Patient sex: M
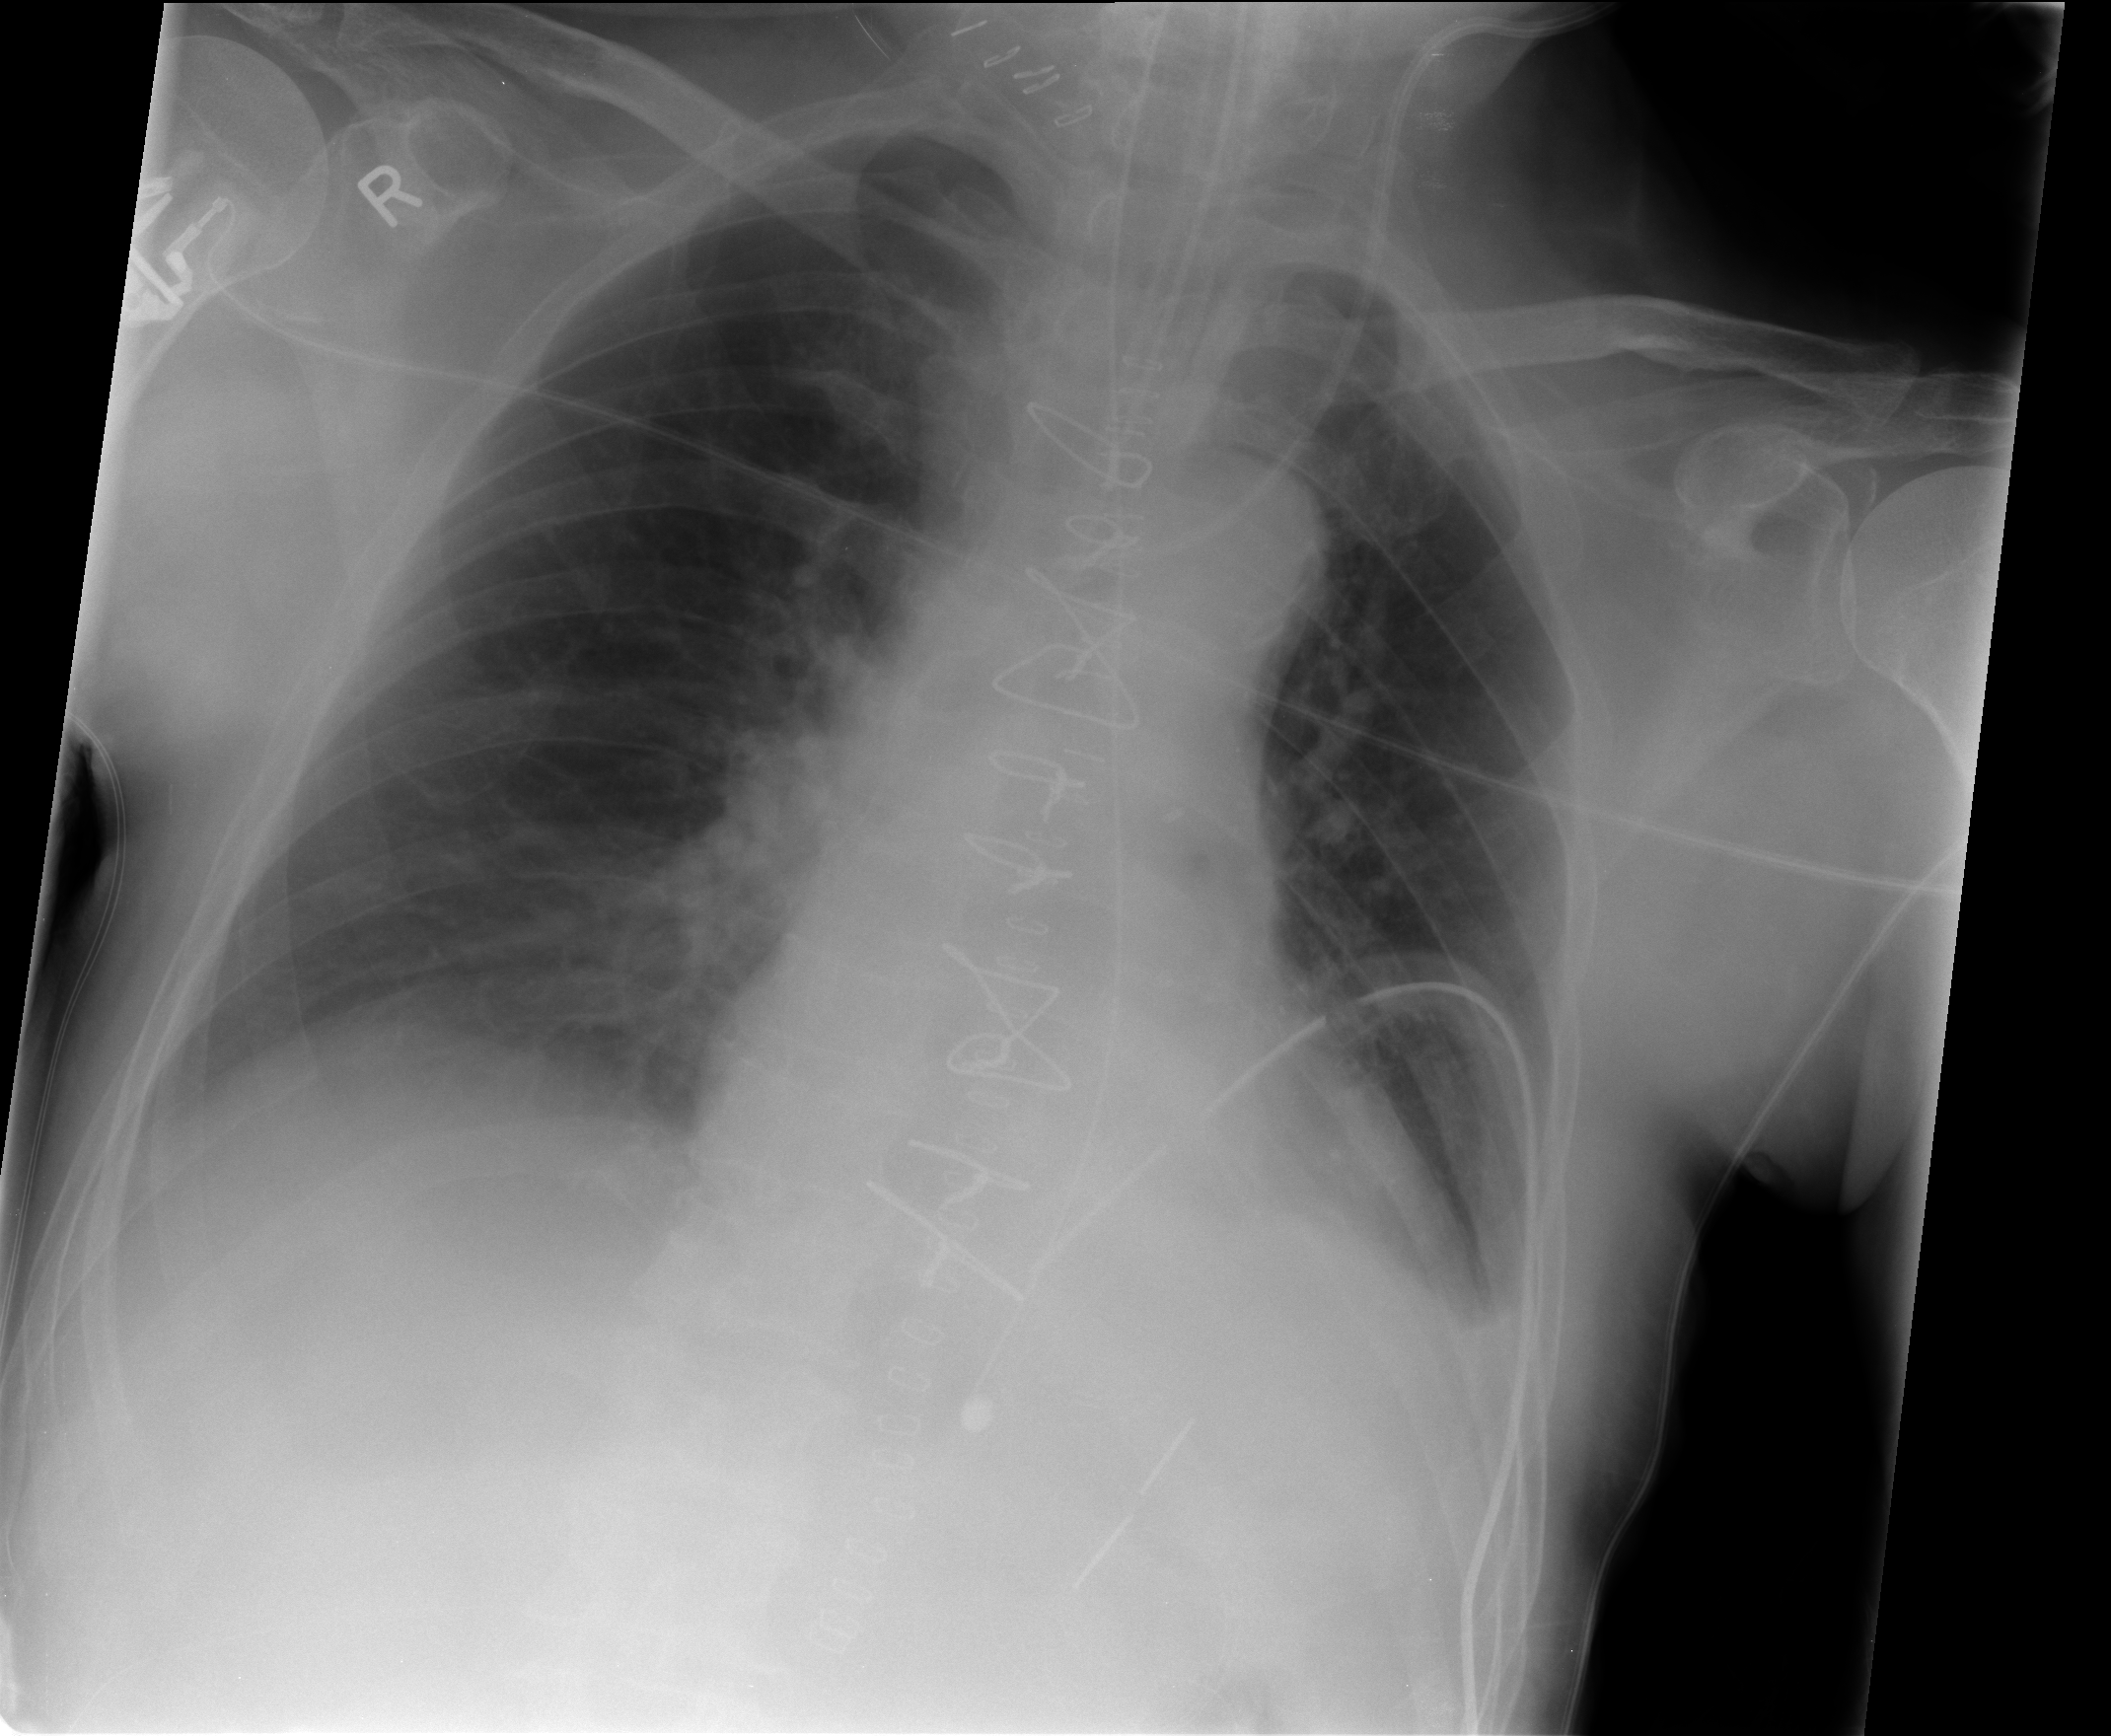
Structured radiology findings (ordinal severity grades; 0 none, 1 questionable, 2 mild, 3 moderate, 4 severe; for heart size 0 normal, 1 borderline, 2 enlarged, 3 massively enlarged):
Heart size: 0
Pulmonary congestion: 2
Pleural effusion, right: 2
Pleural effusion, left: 2
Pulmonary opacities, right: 0
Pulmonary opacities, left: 0
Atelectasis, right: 2
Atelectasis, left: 2